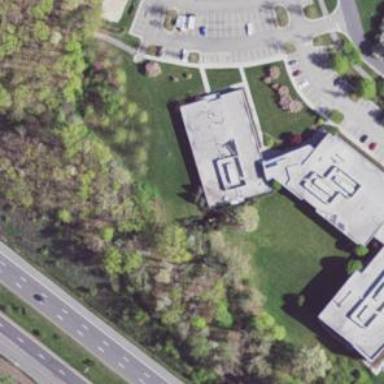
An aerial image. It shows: Office building.